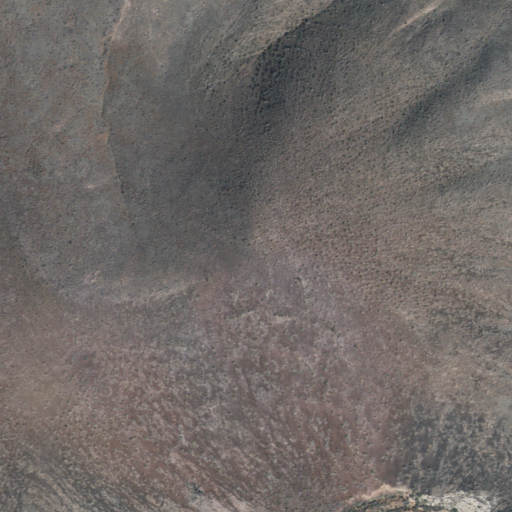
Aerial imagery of mountain in Arizona named Deadman Knoll containing shrub and evergreen forest